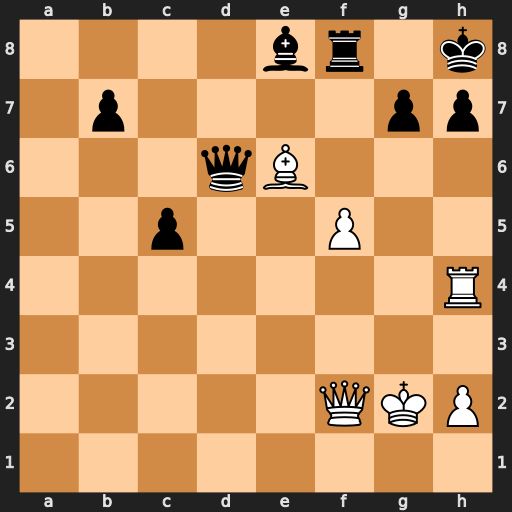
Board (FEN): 4br1k/1p4pp/3qB3/2p2P2/7R/8/5QKP/8
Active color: w
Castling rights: -
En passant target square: -
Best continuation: Rxh7+ Kxh7 Qh4+ Bh5 Qxh5#